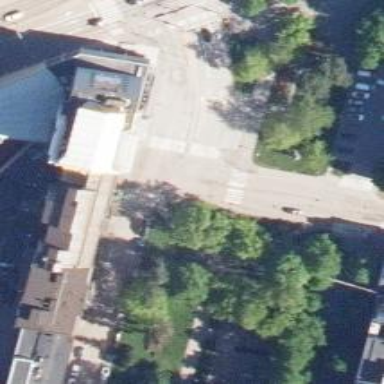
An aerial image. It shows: Uncontrolled zebra crossing with pedestrian island.